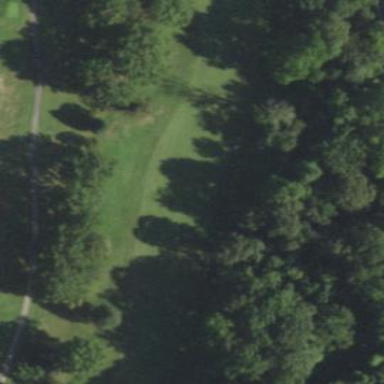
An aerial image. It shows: Golf fairway surrounded by grass.